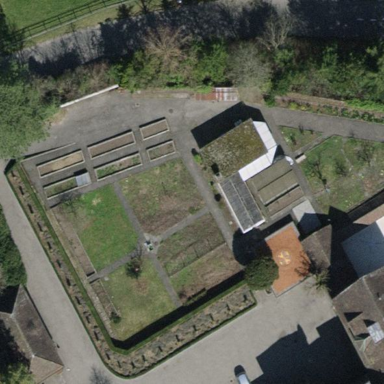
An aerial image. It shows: Farmyard area.